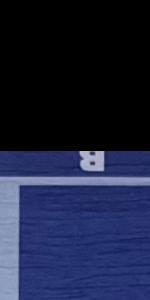
Label: Empty